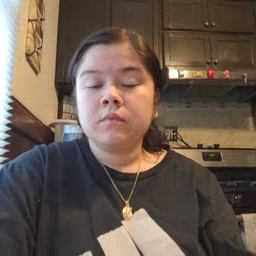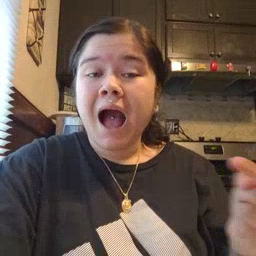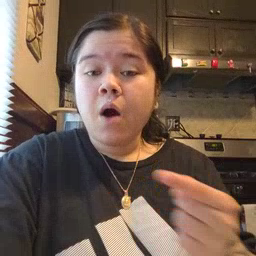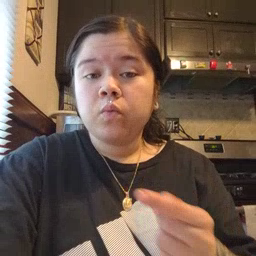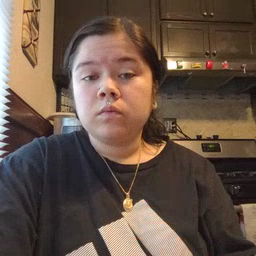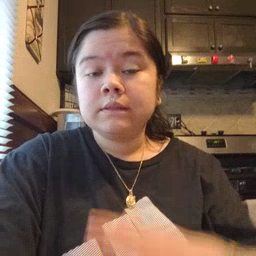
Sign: owie